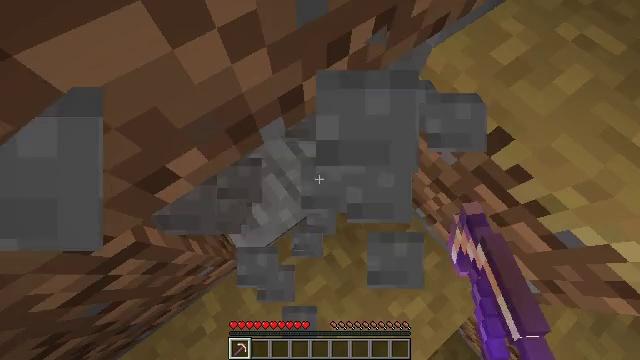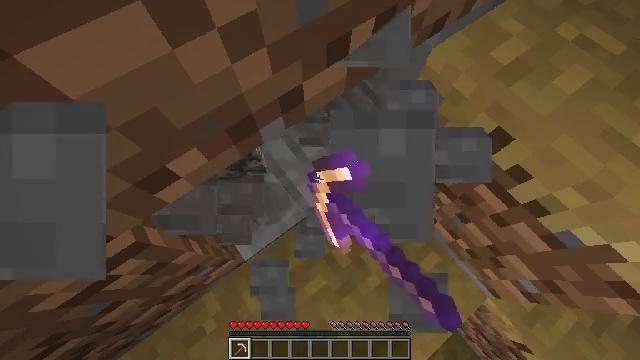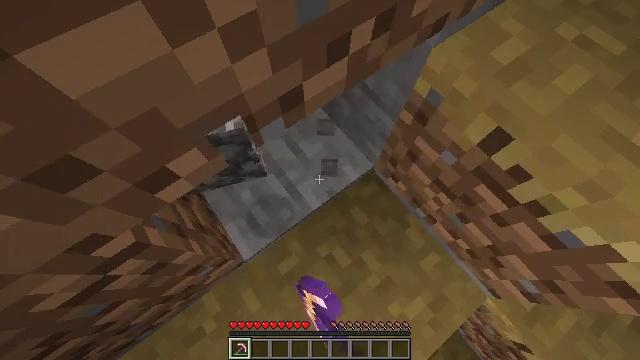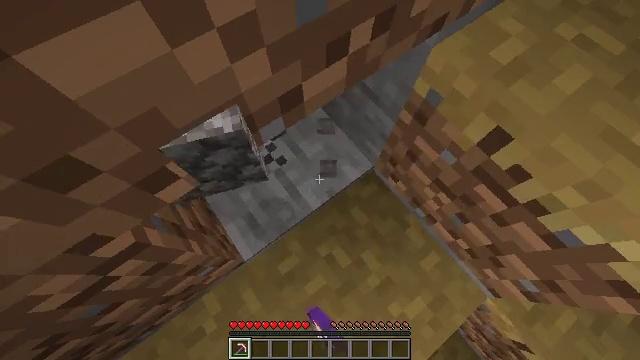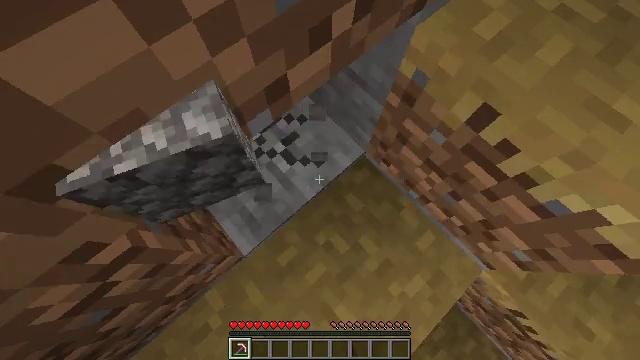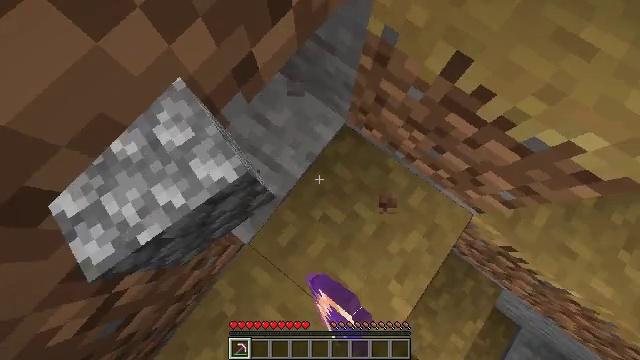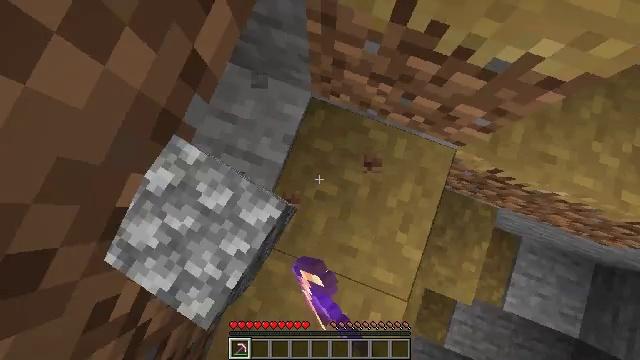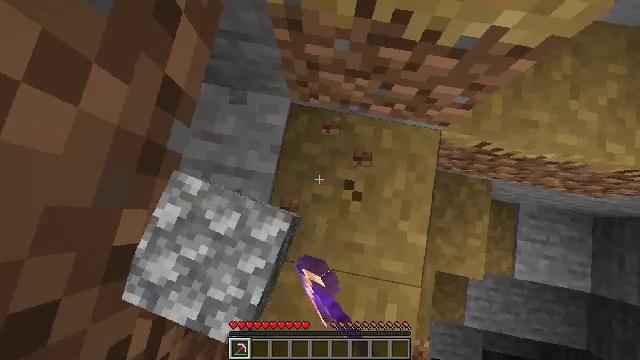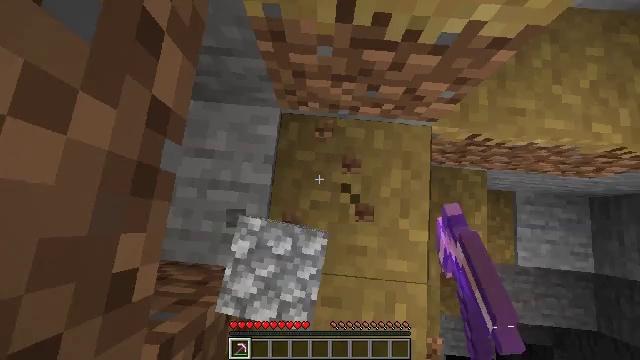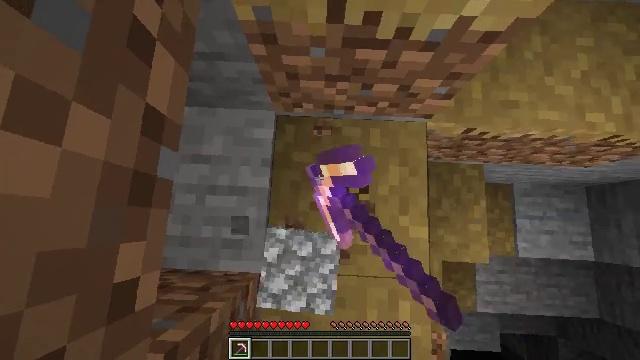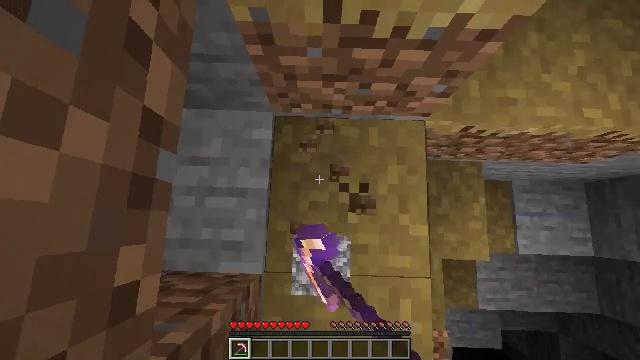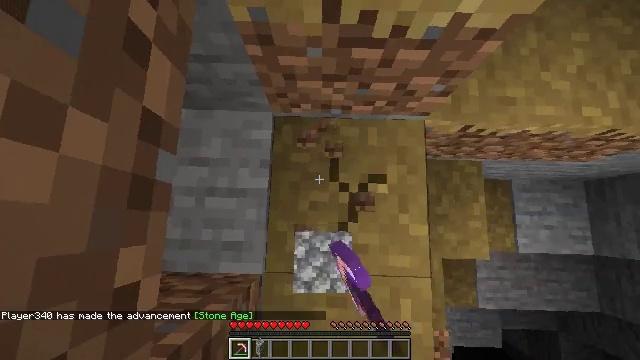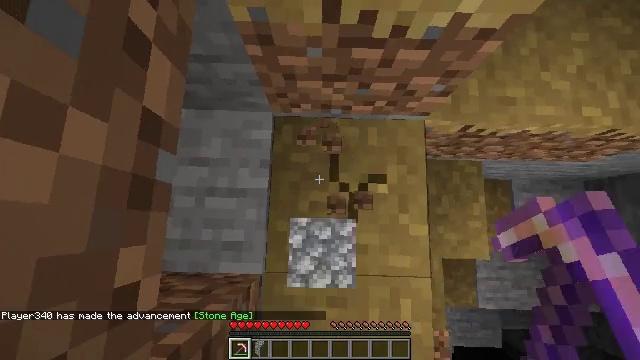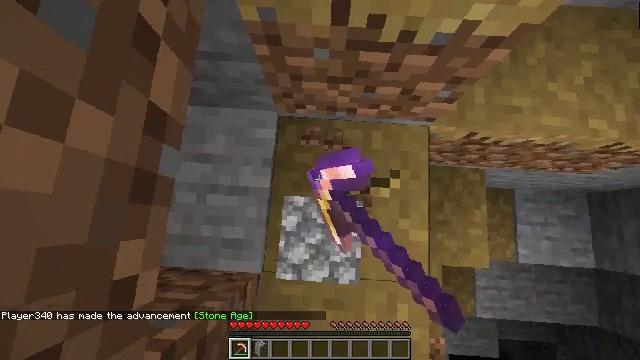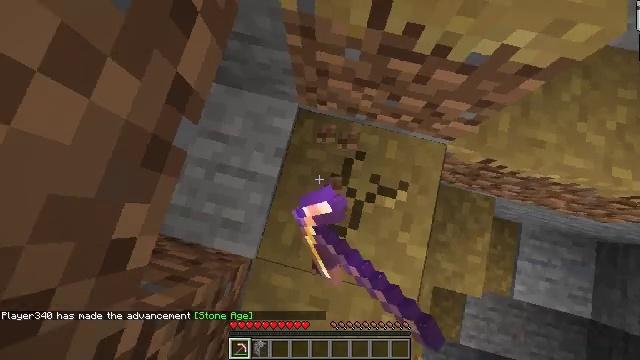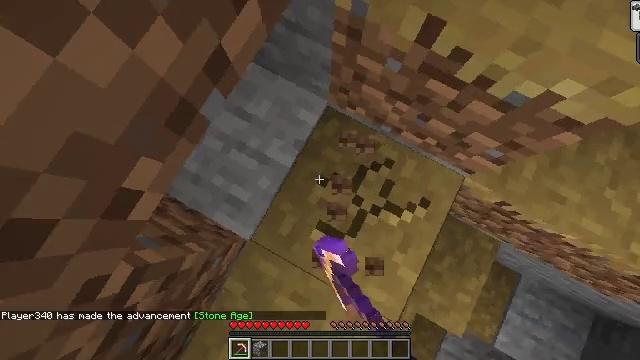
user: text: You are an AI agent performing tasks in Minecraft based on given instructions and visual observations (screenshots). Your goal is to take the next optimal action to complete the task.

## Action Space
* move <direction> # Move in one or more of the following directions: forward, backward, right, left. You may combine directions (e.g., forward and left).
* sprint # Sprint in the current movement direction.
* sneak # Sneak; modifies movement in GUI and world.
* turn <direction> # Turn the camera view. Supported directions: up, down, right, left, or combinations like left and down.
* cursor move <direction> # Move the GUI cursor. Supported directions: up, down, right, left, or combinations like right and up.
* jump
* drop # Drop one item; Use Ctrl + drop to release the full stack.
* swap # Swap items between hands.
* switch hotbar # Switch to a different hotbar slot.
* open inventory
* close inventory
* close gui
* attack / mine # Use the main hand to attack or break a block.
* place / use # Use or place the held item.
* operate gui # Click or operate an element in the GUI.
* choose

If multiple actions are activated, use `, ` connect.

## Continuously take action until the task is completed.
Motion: motion action
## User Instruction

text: Mine the grass path to create a new path.
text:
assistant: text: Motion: attack / mine
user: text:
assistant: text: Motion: attack / mine
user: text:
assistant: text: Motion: attack / mine
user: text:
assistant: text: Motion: turn right and down, attack / mine
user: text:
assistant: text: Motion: turn right and down, attack / mine
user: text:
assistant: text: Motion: turn right and down, attack / mine
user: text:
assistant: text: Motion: turn right, attack / mine
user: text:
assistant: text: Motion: turn right and up, attack / mine
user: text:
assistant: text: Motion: turn right, attack / mine
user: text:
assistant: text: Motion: attack / mine
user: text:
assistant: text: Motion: attack / mine
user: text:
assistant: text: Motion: attack / mine
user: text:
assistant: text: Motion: turn left, attack / mine
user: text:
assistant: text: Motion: turn left, attack / mine
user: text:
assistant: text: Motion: turn left, attack / mine
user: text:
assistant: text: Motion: turn left, attack / mine
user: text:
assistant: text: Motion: turn left, attack / mine
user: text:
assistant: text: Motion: attack / mine
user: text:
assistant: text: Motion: attack / mine
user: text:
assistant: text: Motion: attack / mine
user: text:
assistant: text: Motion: attack / mine
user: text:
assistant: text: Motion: attack / mine
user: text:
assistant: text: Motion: attack / mine
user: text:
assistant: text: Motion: turn left, attack / mine
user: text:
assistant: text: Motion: turn left and up, attack / mine
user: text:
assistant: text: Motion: turn left and up, attack / mine
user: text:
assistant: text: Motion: turn left and up, attack / mine
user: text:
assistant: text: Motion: turn left and up, attack / mine
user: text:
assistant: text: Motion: turn left, attack / mine
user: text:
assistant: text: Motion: attack / mine